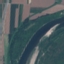
Land use / land cover: River